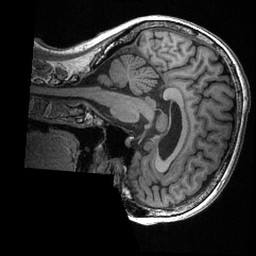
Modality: T1w
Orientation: sagittal
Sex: female
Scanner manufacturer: ge
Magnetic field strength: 3 T
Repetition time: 0.0064 s
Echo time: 0.00281 s